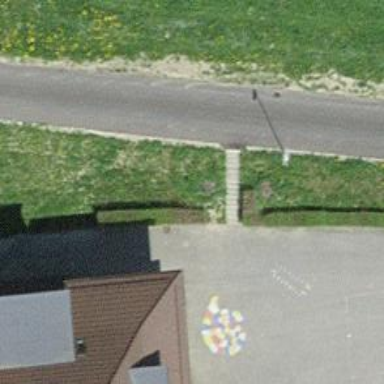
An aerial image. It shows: Footway along the road.